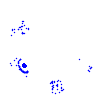
Particle: electron